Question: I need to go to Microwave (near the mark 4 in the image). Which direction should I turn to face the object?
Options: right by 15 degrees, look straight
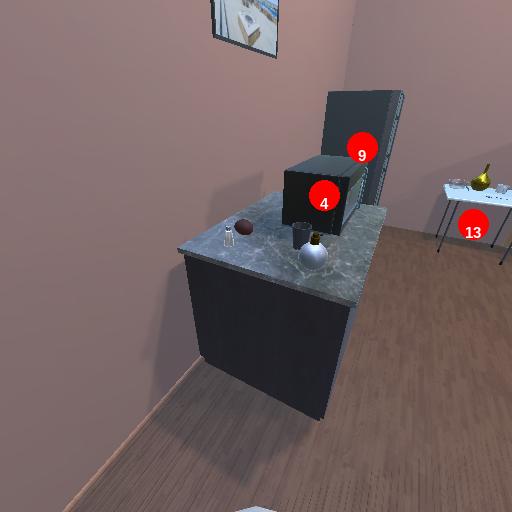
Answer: right by 15 degrees